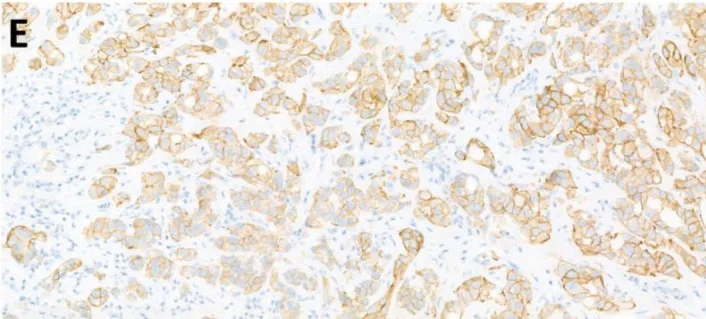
Photomicrographs of case report 1: cervical lymph node containing an SDC metastasis. HER2neu stain 21X, HercepTest (Dako Agilent).
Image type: pathology (immunostaining)